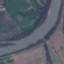
Land use / land cover: River